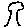
Label: tree